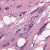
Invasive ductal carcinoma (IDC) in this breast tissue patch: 1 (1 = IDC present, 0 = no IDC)